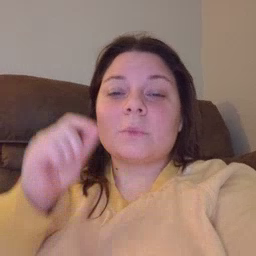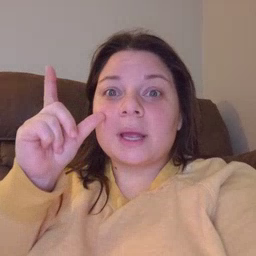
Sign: wake